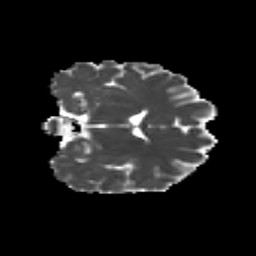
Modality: MD
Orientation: coronal
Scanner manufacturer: siemens
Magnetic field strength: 3 T
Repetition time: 9.2 s
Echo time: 0.084 s